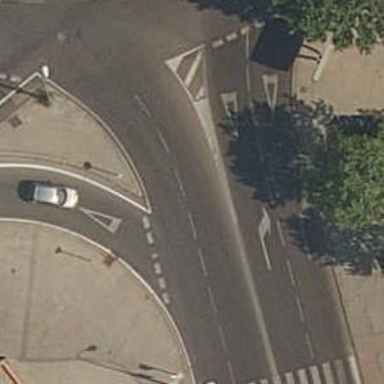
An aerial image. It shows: Road with "give way" sign.